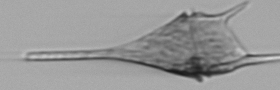
Label: Tripos_lineatus